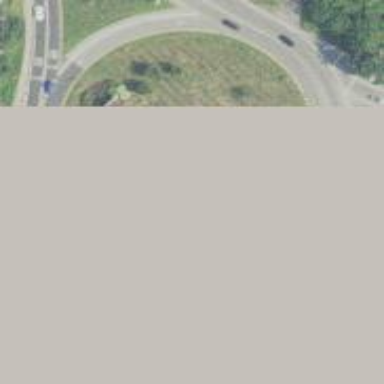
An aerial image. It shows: Primary highway with asphalt surface leading to roundabout.